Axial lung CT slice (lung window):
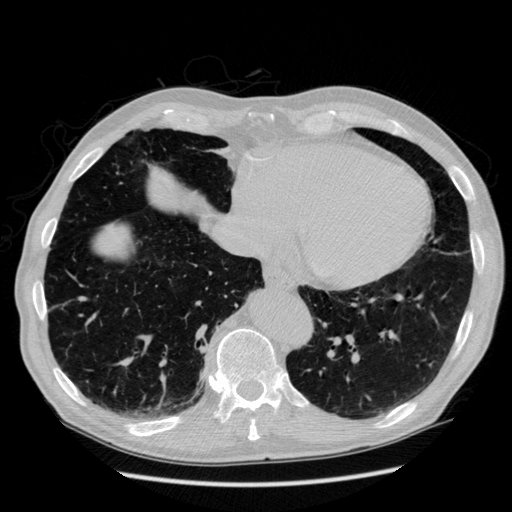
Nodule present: no